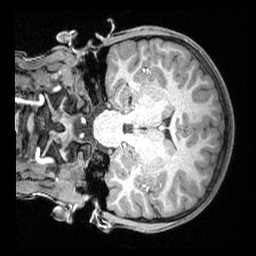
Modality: T1w
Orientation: coronal
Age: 9
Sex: female
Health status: ill
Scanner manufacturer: siemens
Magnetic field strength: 3 T
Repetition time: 1.6 s
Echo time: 0.00179 s